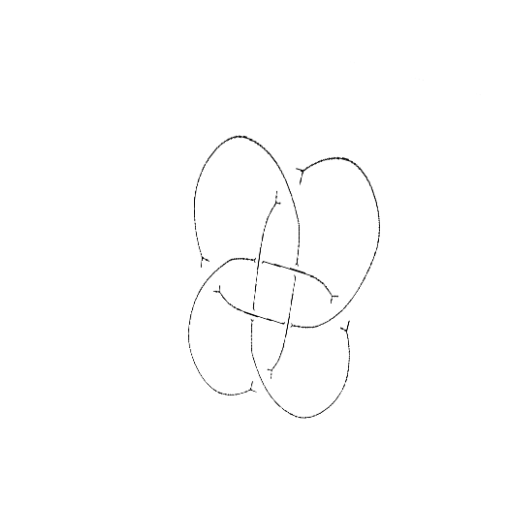
Crossing number: 8